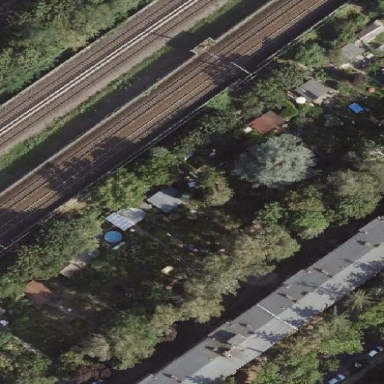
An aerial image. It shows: Allotments area.